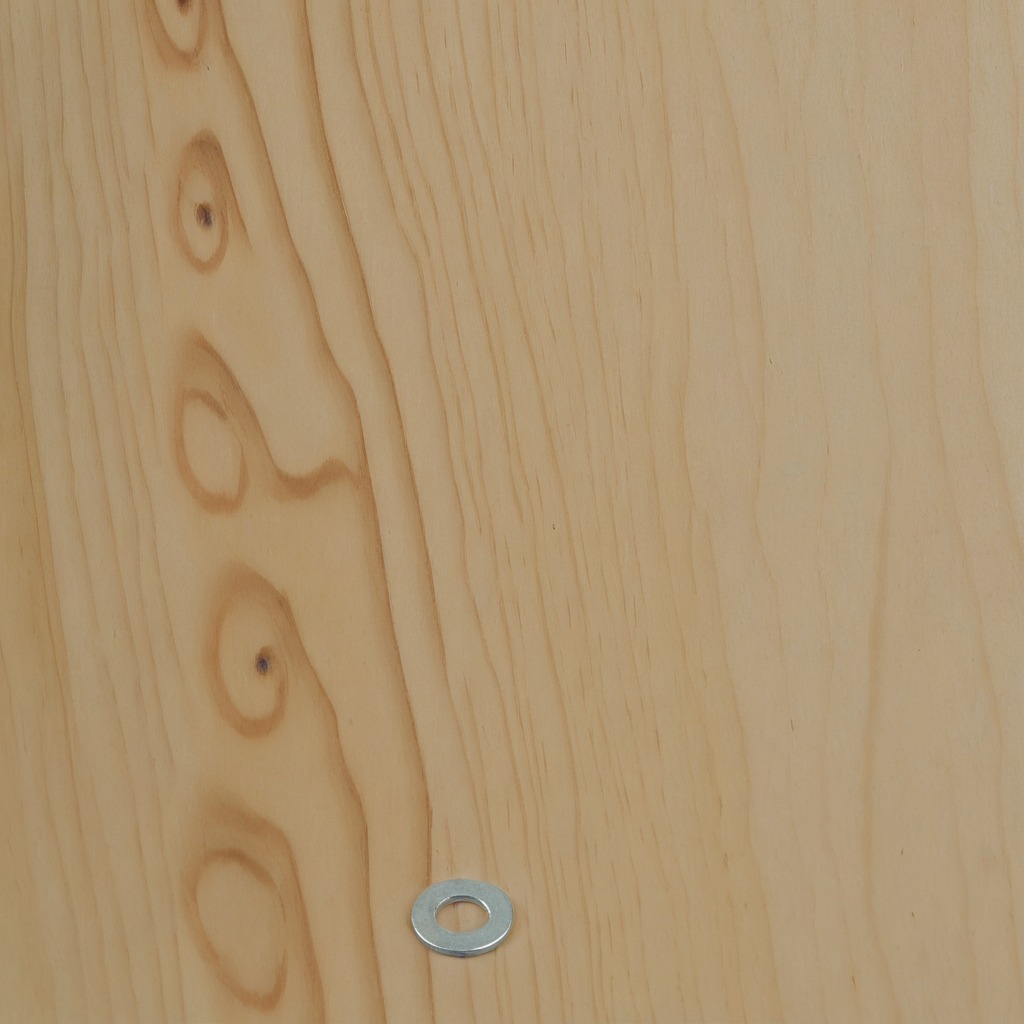
A flat metal washer lies on the plywood surface in a paint workshop lit by afternoon window light.